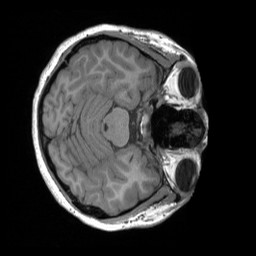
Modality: T1w
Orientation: axial
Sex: female
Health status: ill
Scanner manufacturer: siemens
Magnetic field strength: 3 T
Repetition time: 1.66 s
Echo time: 0.00254 s